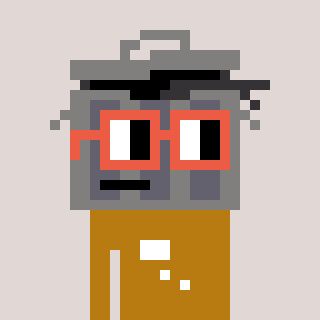
a pixel art character with square orange glasses, a trashcan-shaped head and a gold-colored body on a warm background